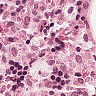
Metastatic tissue present: no